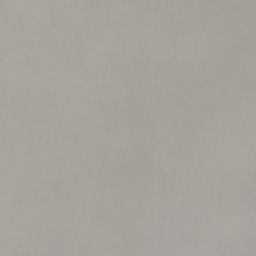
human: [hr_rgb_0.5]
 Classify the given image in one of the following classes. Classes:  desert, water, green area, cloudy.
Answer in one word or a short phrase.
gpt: cloudy